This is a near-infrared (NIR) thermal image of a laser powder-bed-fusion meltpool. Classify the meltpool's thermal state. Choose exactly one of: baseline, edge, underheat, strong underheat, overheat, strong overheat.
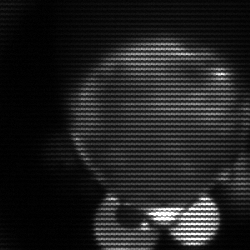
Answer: edge